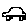
Label: car